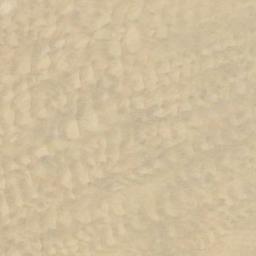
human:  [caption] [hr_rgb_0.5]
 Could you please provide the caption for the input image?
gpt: The desert is full of white sand .

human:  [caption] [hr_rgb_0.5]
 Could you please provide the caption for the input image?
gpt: There are some ravines in this desert .

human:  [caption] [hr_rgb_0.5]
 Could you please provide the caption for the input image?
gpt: This is a yellow desert with wavy stripes .

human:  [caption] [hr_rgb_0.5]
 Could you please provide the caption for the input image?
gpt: The desert has yellow sand and some sand ripples .

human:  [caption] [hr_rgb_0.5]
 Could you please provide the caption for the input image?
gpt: A yellow desert with patterned stripes .